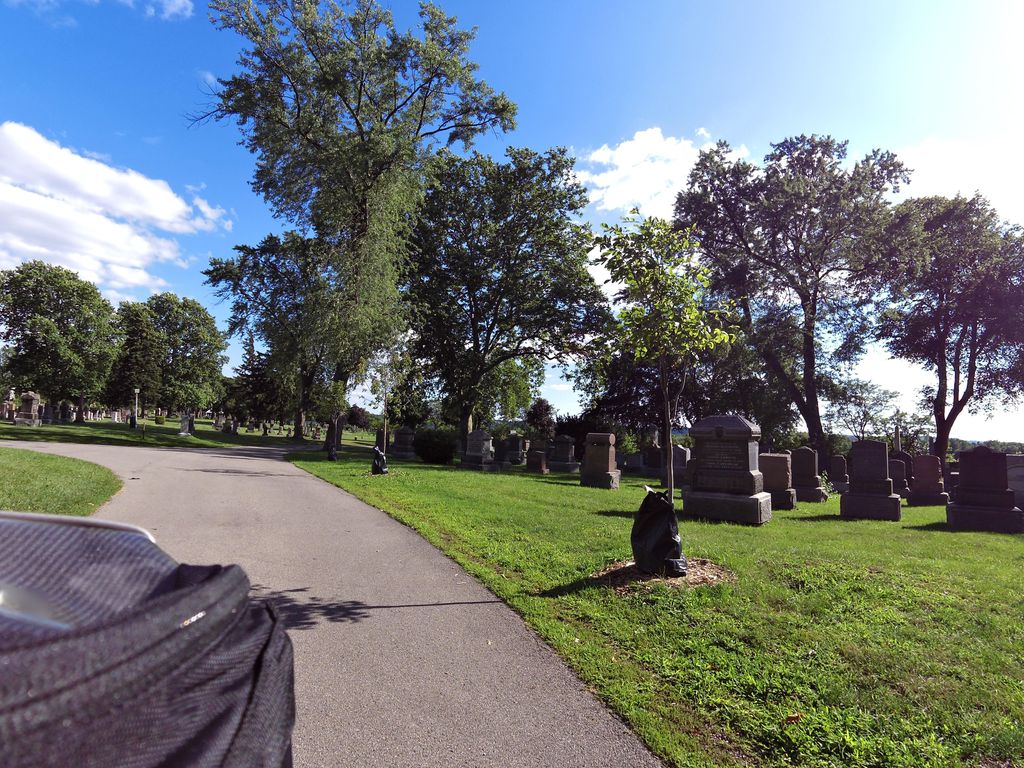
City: hamilton